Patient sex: M
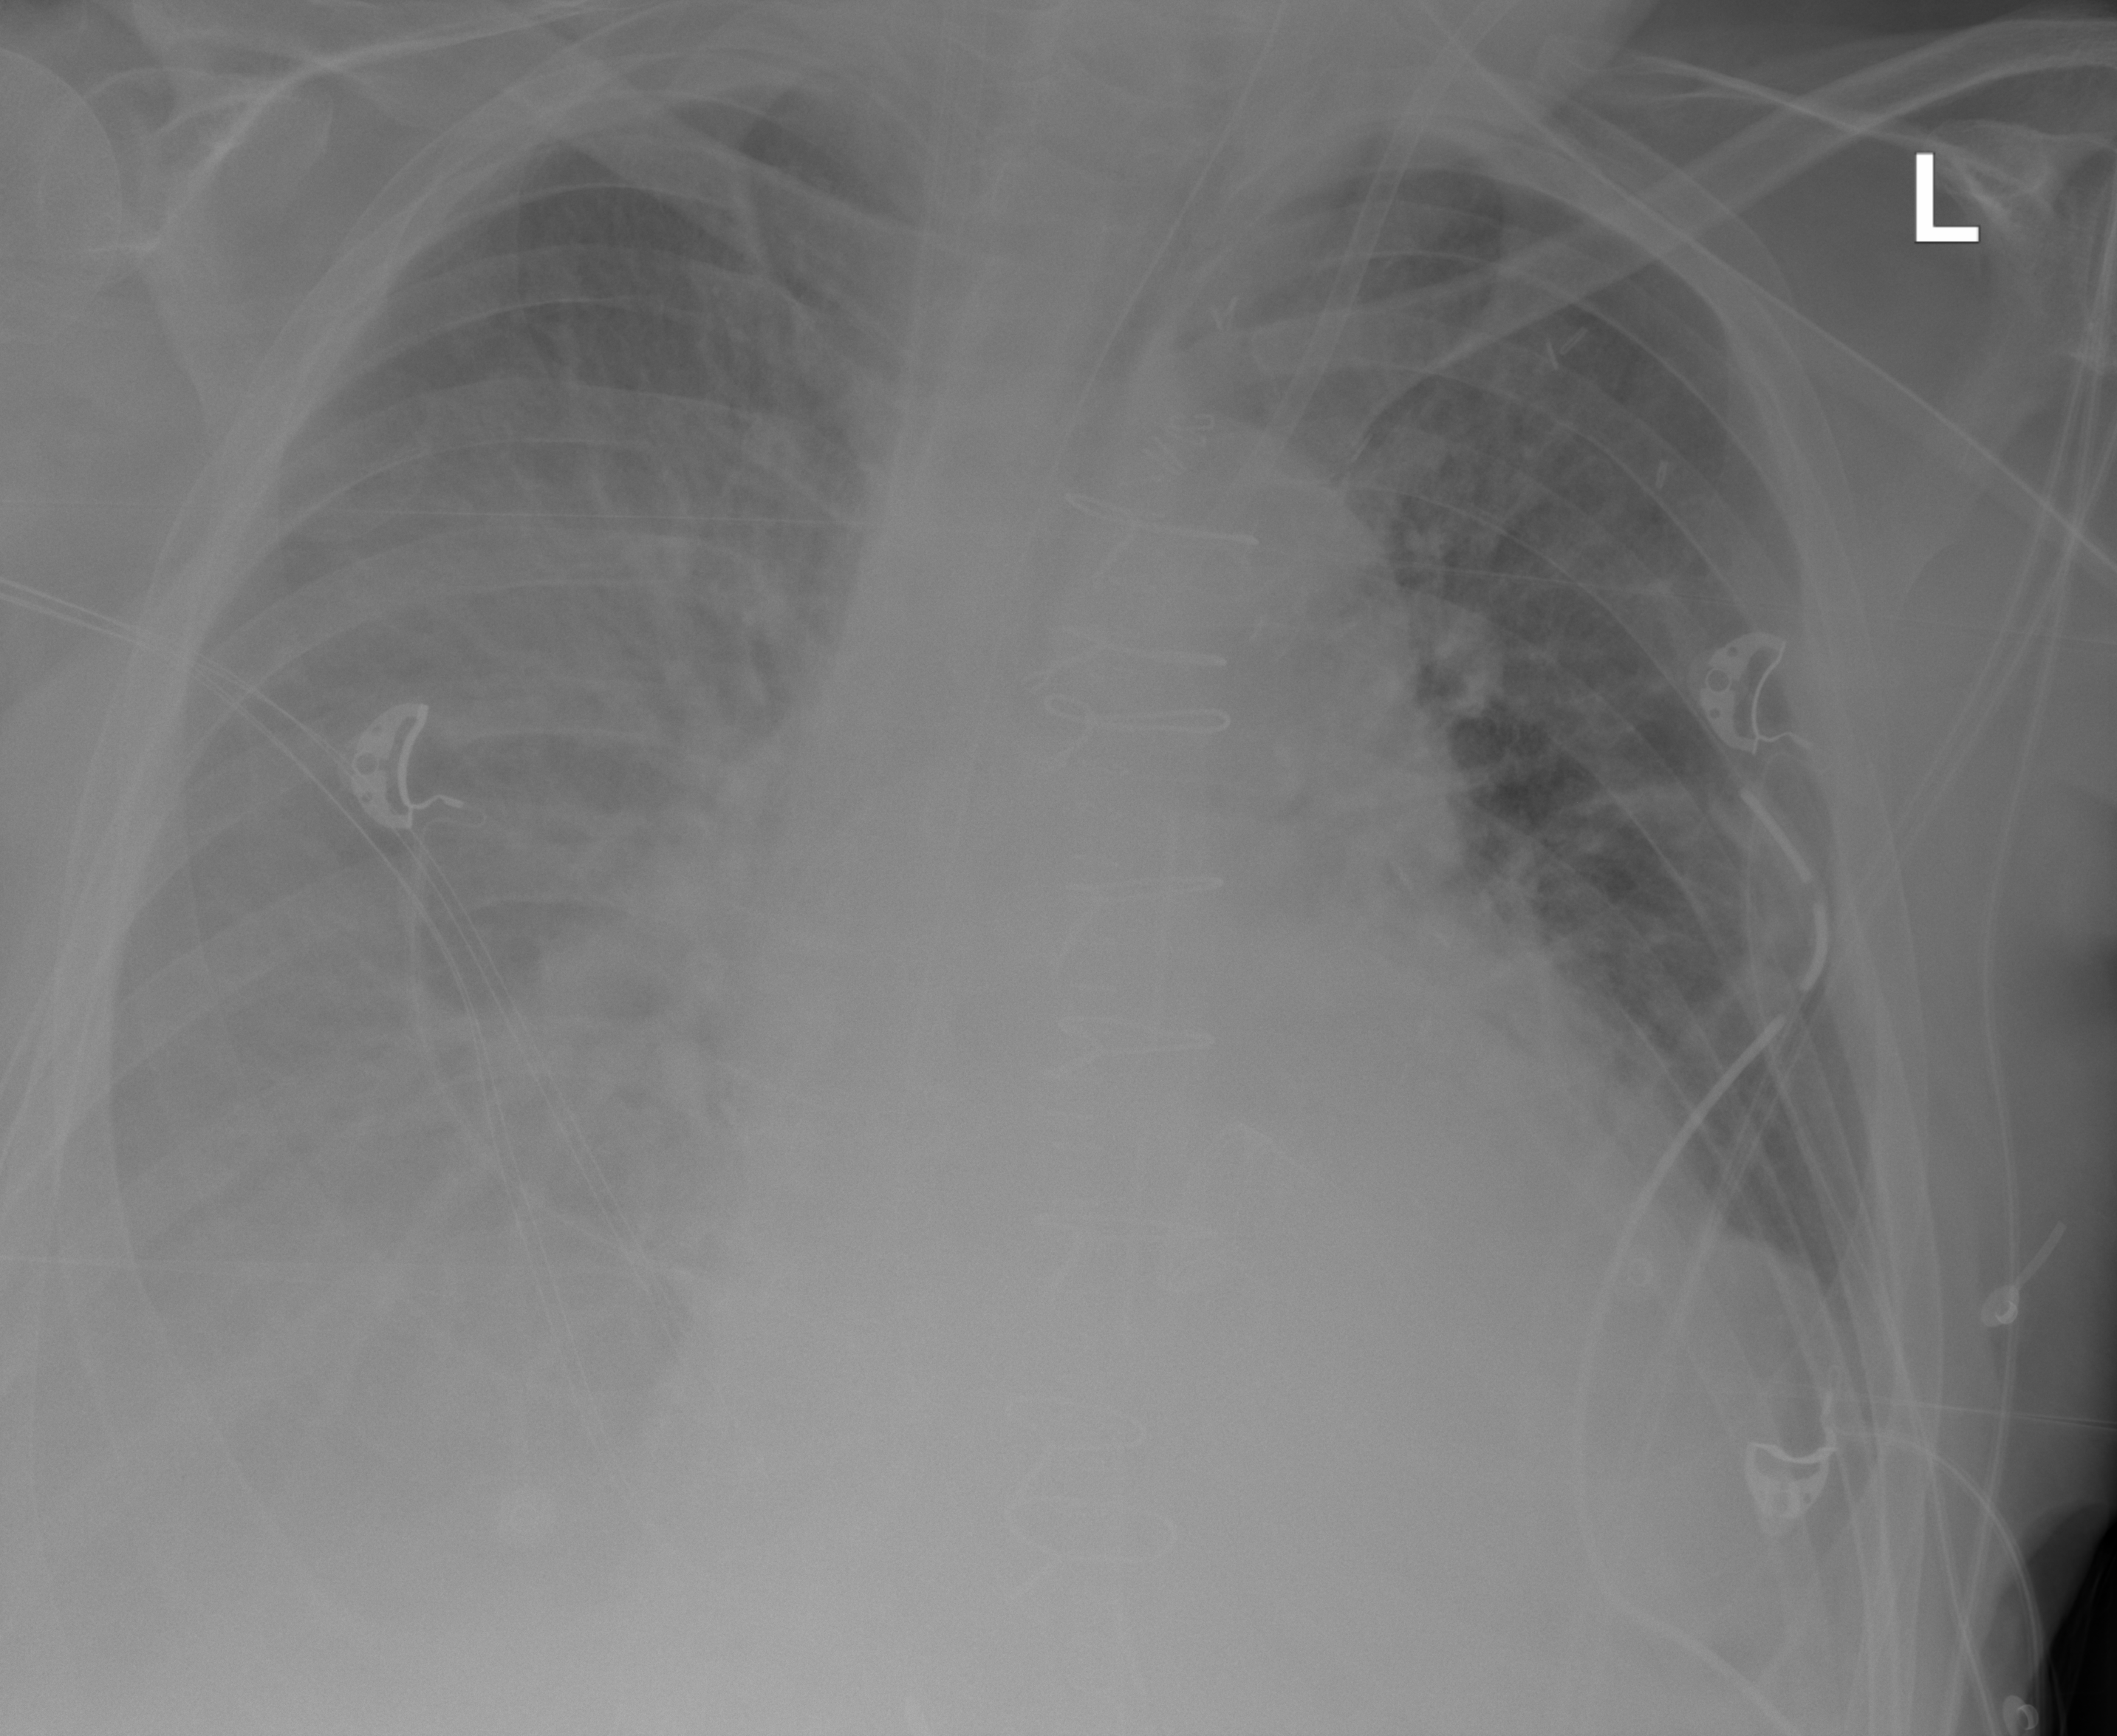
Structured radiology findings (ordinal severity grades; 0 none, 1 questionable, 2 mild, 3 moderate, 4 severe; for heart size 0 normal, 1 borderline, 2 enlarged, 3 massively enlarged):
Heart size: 2
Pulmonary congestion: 2
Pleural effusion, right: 3
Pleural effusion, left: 0
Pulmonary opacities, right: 2
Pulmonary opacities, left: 2
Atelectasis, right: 2
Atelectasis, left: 0